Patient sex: F
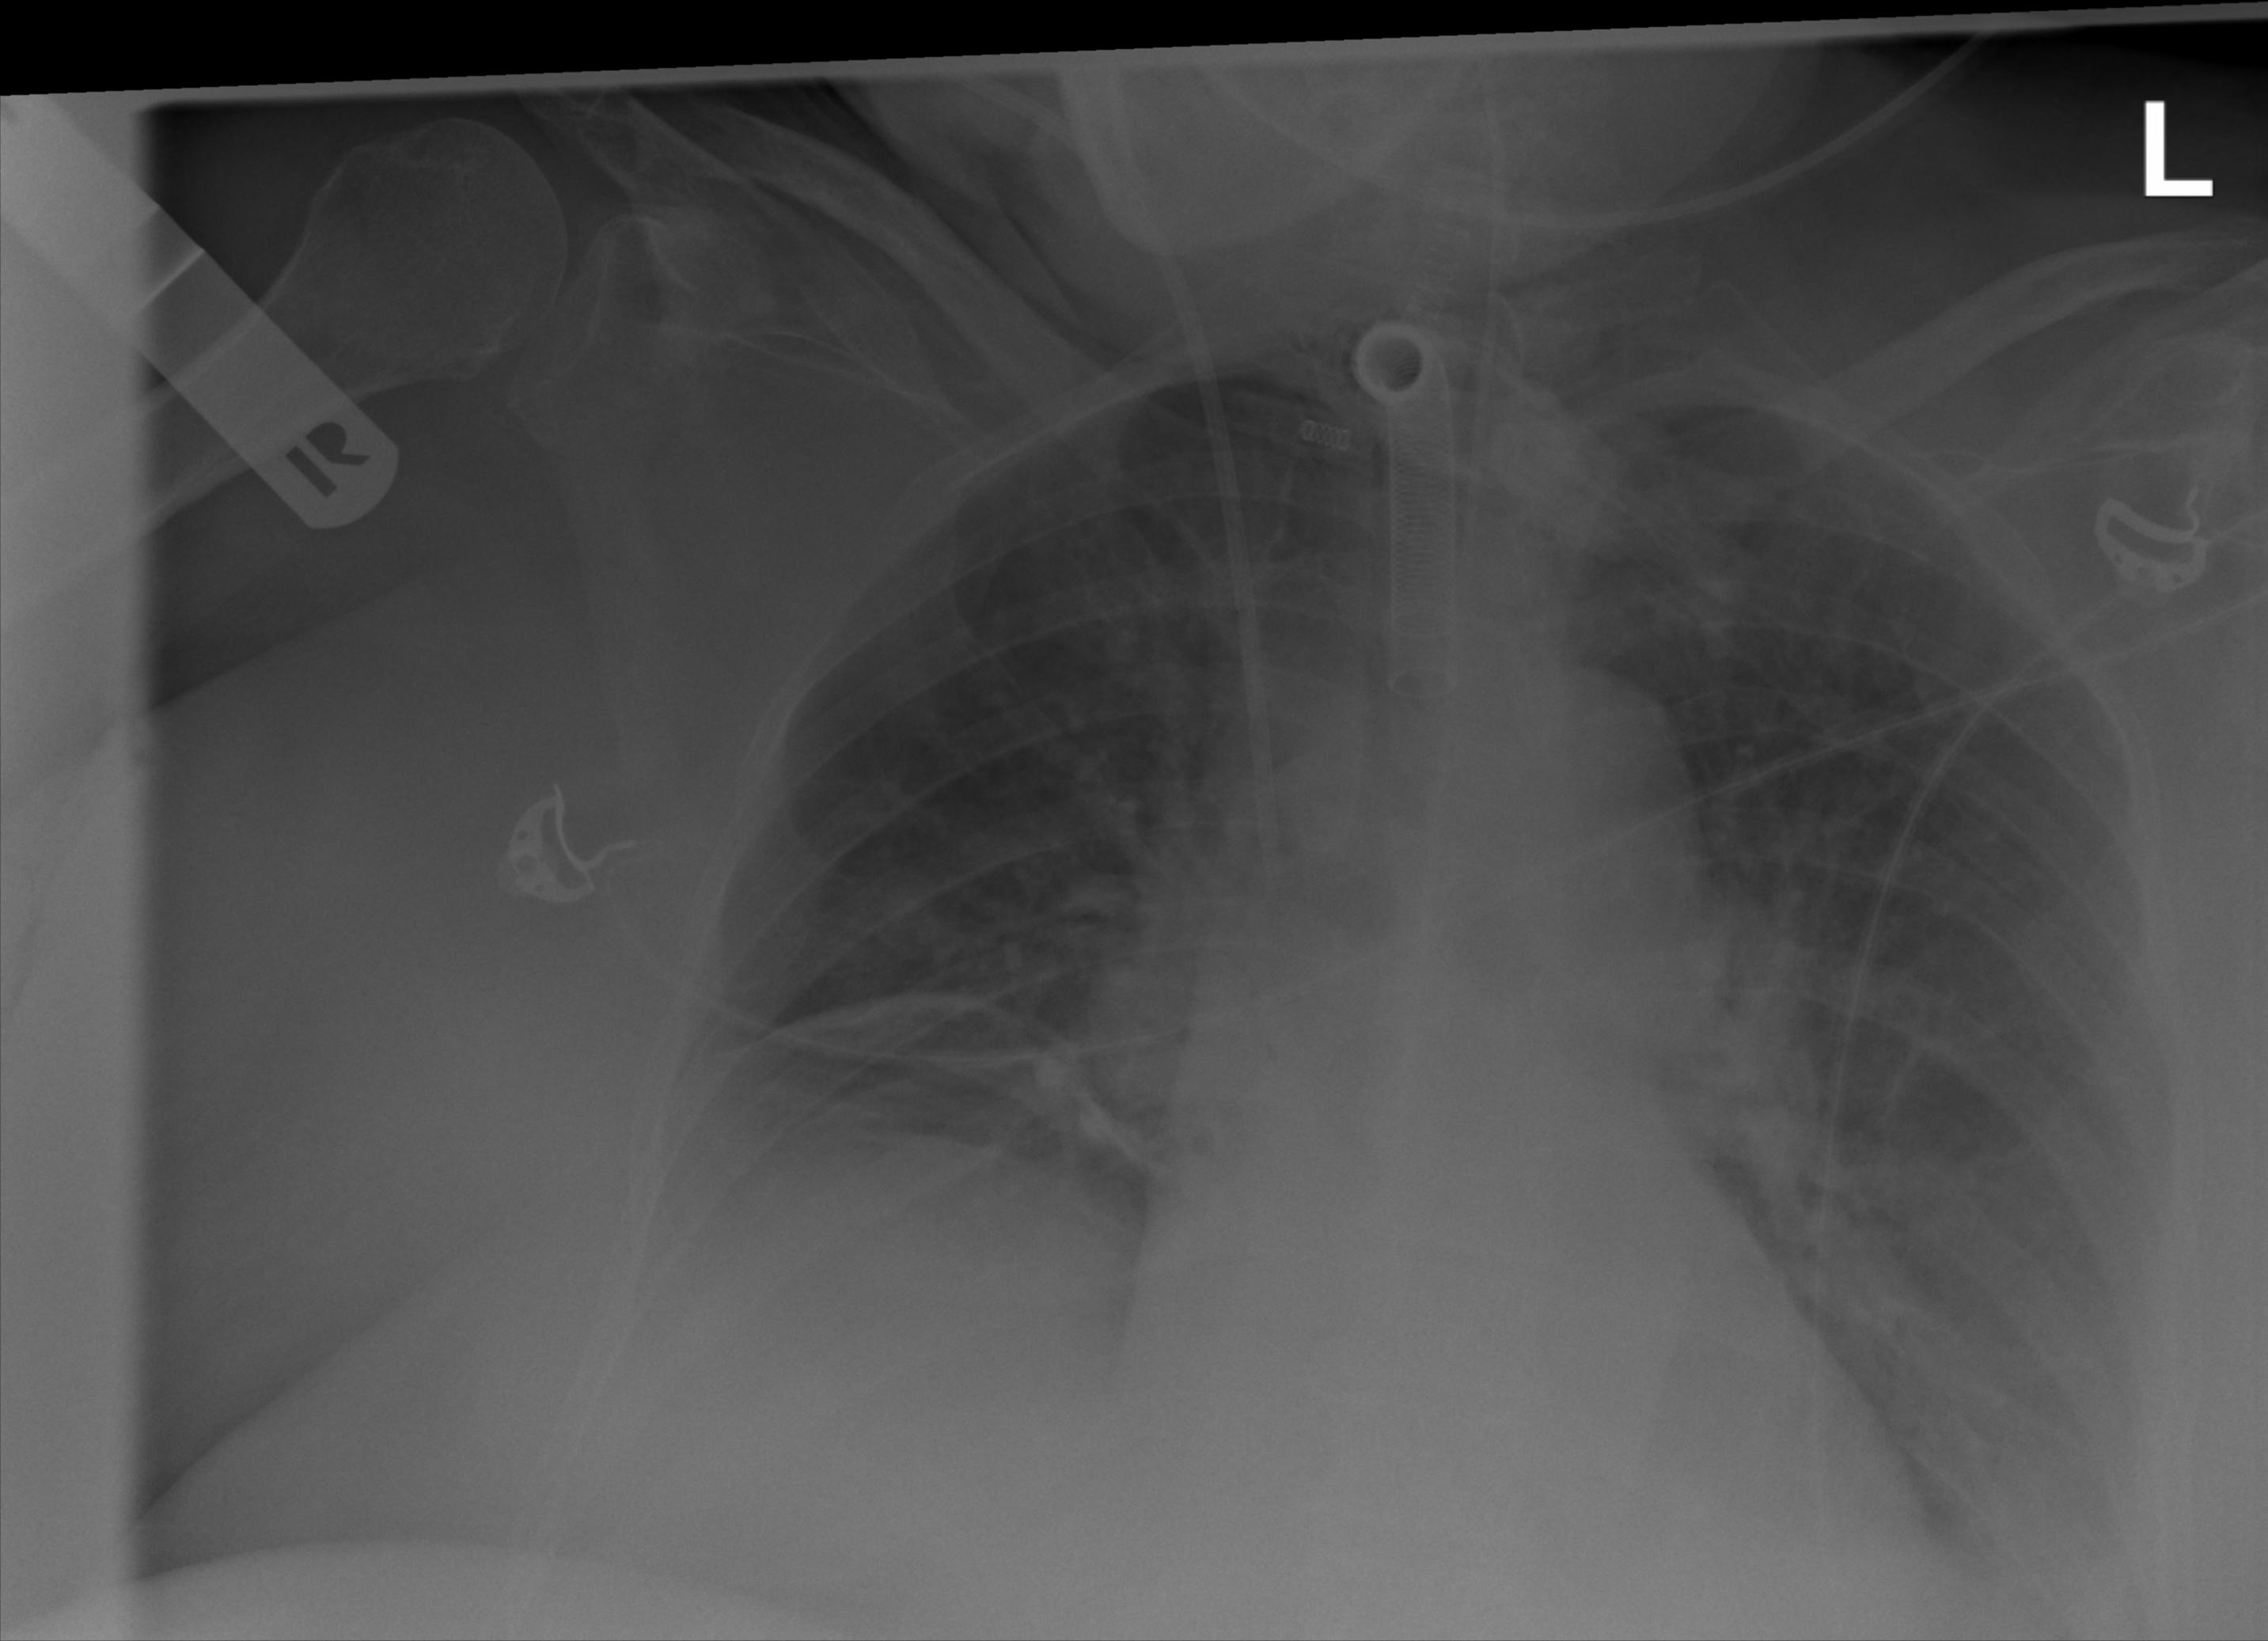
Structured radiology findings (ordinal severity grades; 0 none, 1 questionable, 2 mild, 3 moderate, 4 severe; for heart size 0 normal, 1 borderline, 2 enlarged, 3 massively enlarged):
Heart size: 0
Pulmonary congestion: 2
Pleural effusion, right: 2
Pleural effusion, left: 3
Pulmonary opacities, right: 1
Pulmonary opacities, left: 0
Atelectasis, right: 2
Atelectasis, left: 2